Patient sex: M
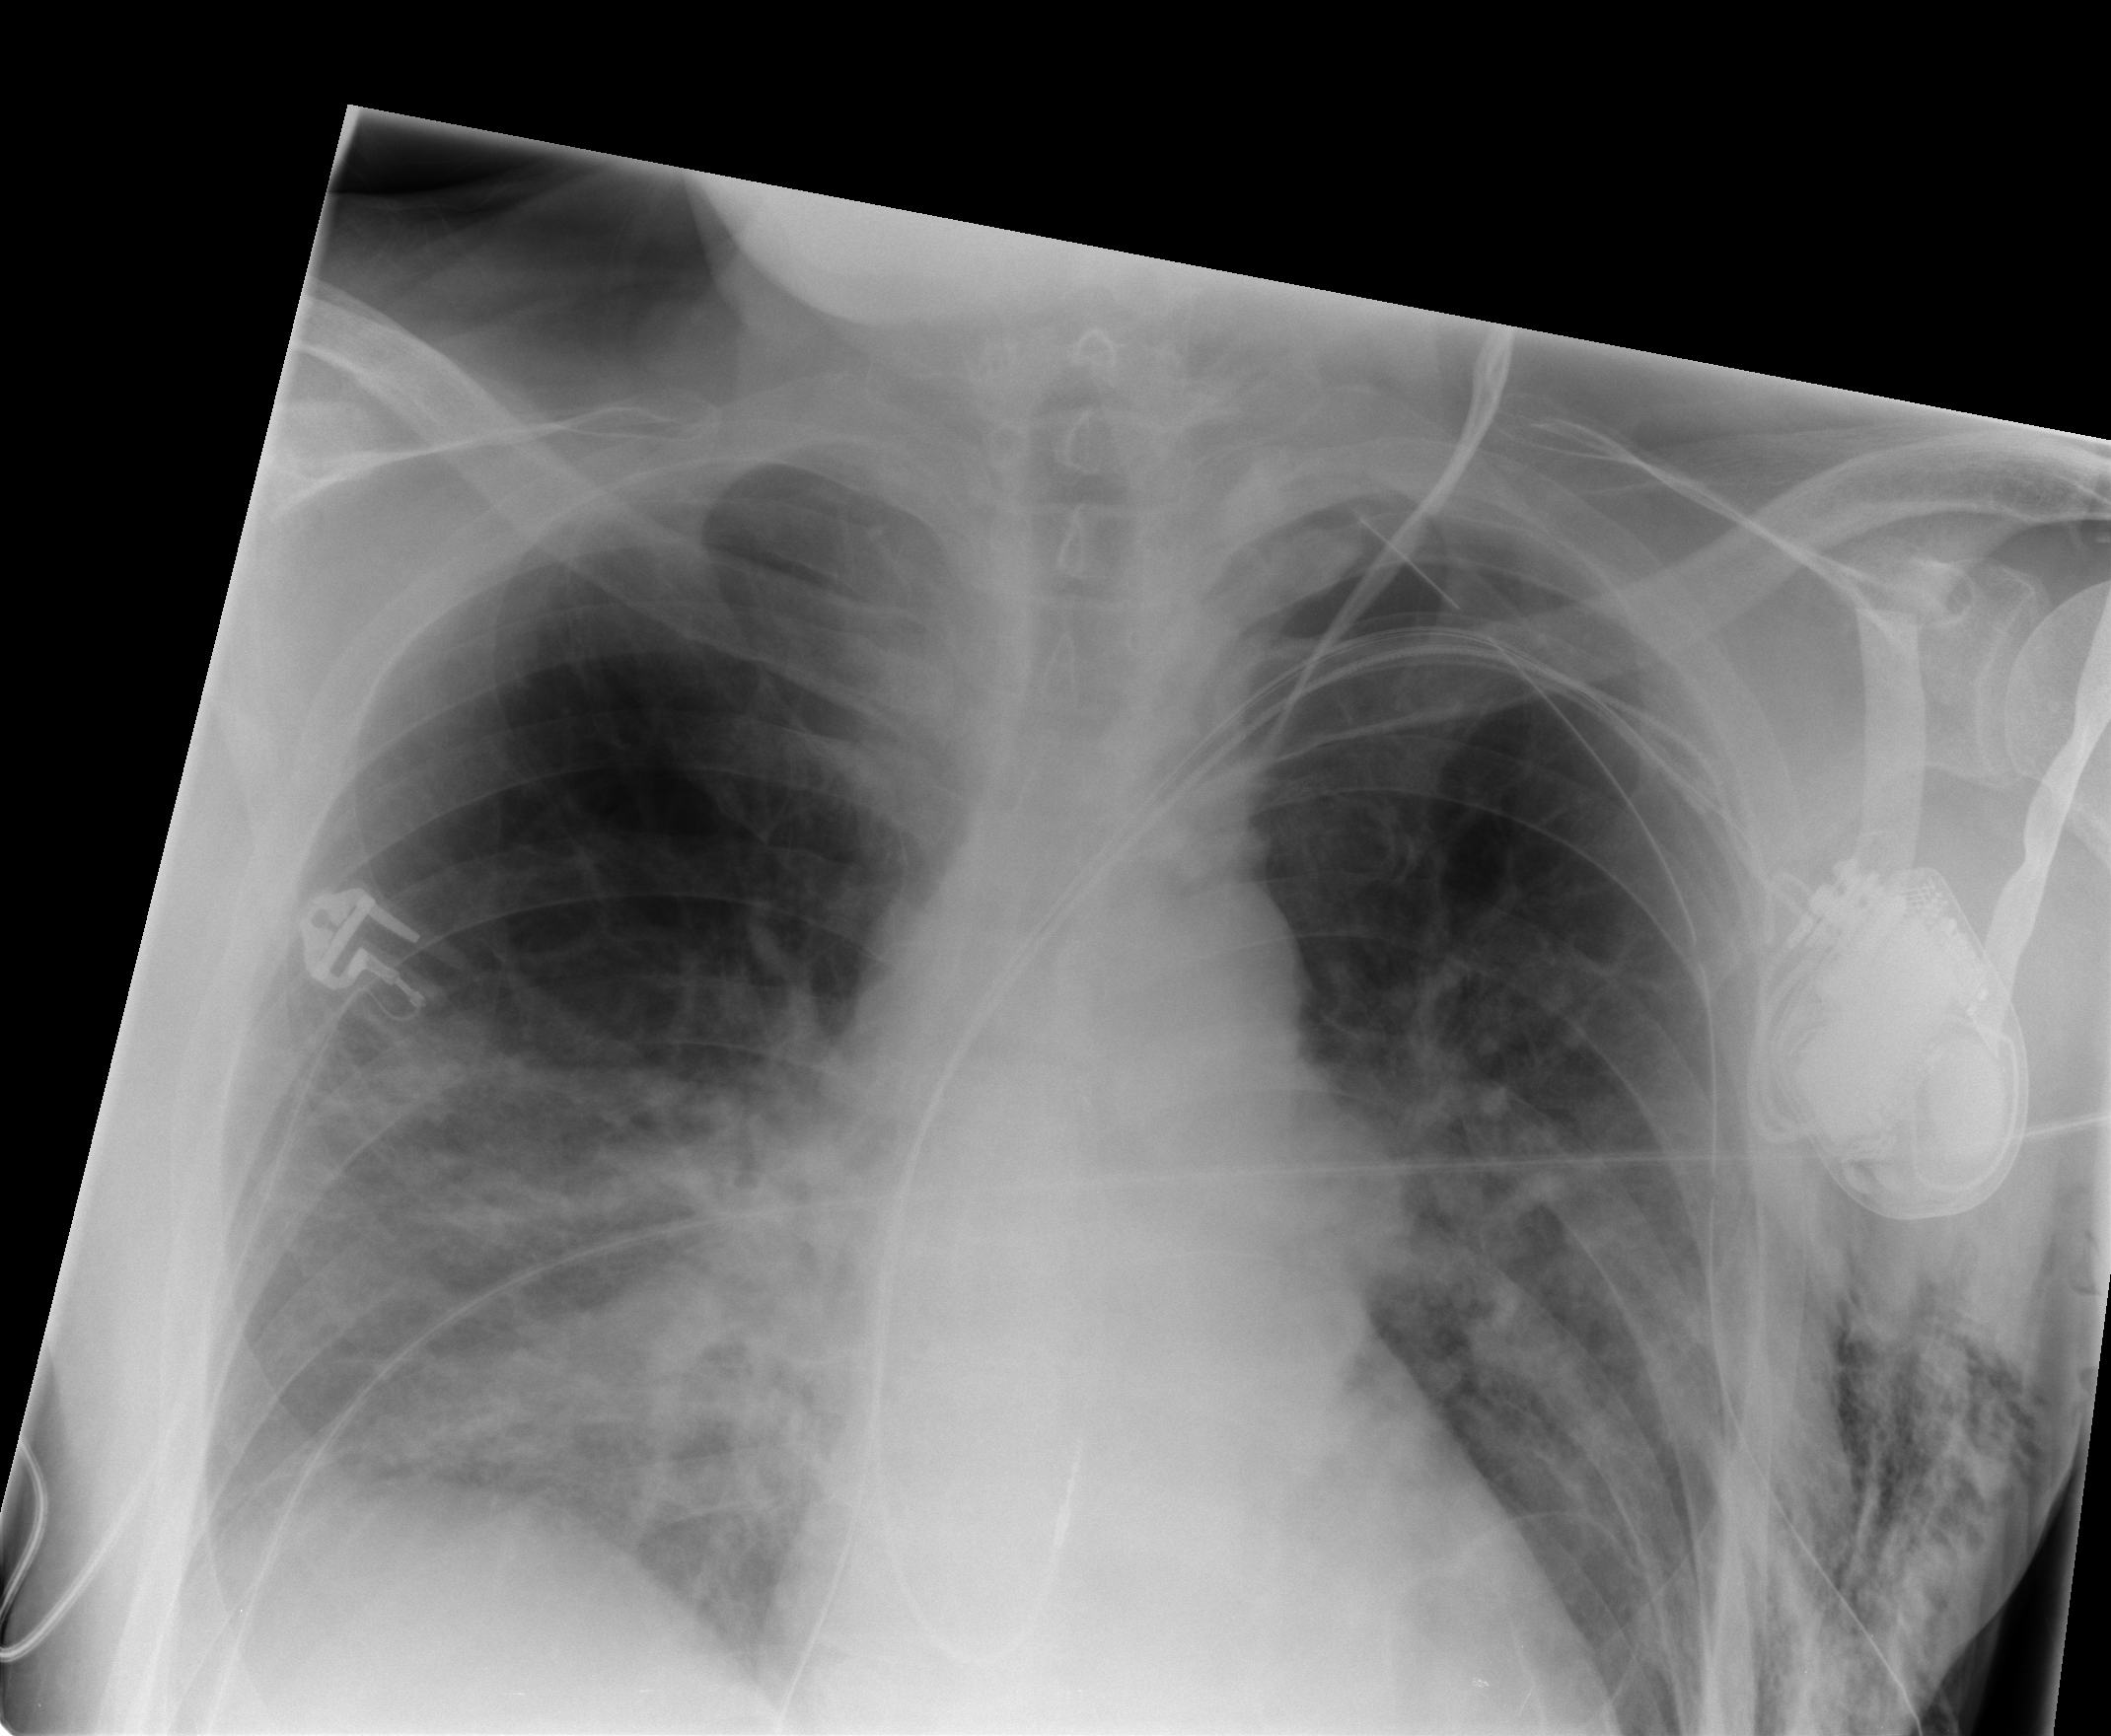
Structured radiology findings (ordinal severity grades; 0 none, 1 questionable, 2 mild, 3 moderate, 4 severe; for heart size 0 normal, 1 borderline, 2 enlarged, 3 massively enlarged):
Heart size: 1
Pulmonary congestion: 1
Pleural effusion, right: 0
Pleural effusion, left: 0
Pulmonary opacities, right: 2
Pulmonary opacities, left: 1
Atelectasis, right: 2
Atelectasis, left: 2